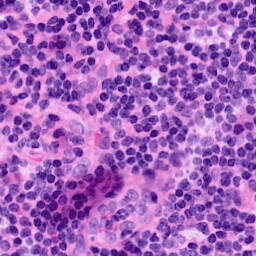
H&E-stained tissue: LymphNode